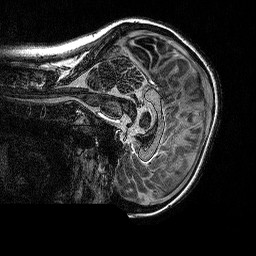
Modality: MP2RAGE
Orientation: sagittal
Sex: female
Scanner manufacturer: siemens
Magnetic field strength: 3 T
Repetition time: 5 s
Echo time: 0.00292 s